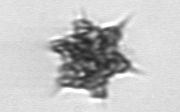
Label: Dictyocha